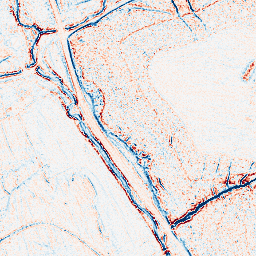
Category: edge_preserving
Decomposition family: bilateral
Decomposition parameters: d: 5
sigma_color: 150
sigma_space: 50
Upsampling method: linear_exact
Upsampling parameters: scale: 4
Upsampling scale: 4